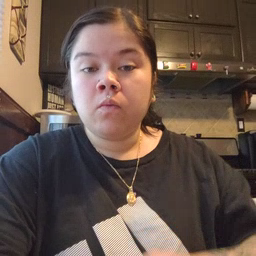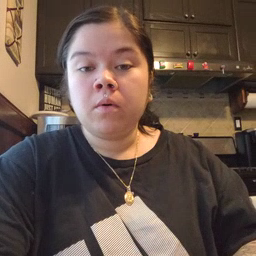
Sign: down